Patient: sex F, age 76
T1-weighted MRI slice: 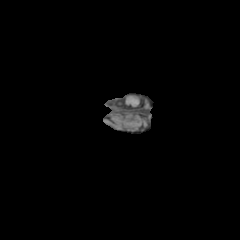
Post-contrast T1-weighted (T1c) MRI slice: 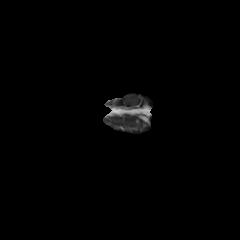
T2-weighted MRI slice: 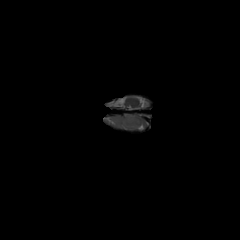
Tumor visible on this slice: yes
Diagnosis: Glioblastoma, IDH-wildtype
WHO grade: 4